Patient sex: F
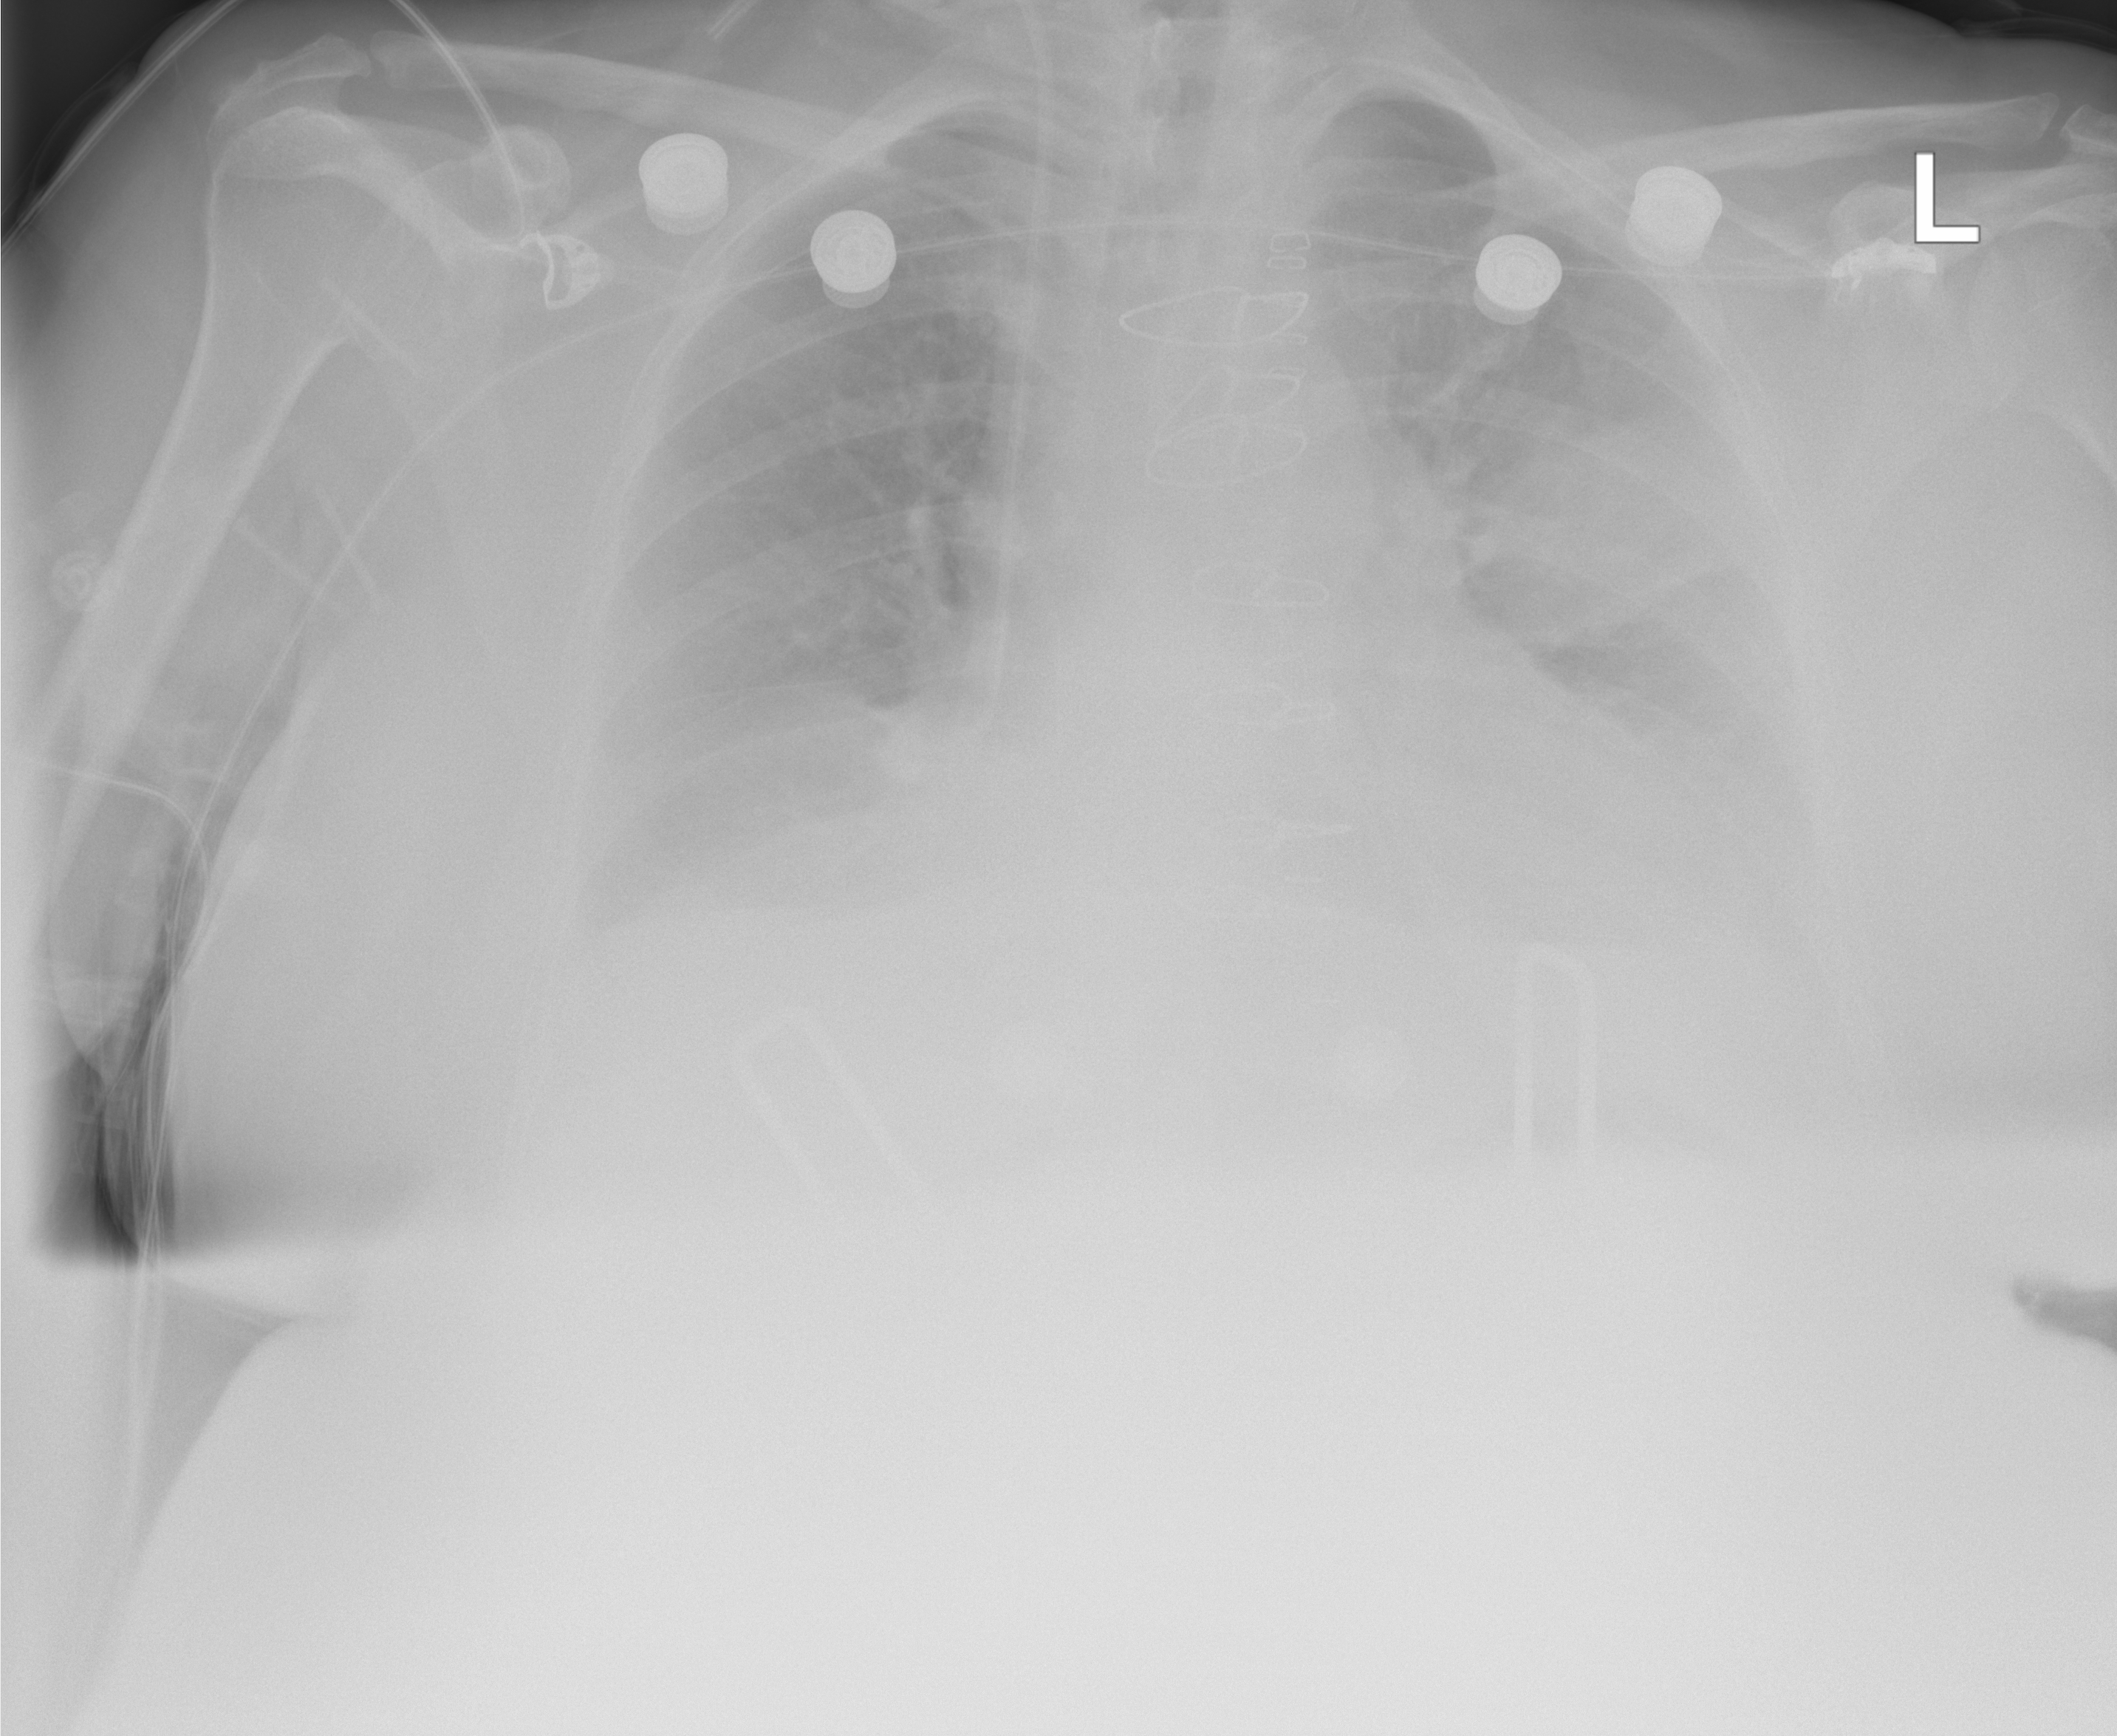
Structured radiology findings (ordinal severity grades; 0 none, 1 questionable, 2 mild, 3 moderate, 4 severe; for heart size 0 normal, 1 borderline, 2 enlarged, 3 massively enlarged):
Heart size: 2
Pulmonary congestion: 2
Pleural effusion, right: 2
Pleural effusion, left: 3
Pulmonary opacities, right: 0
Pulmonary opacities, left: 0
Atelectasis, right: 2
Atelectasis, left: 2